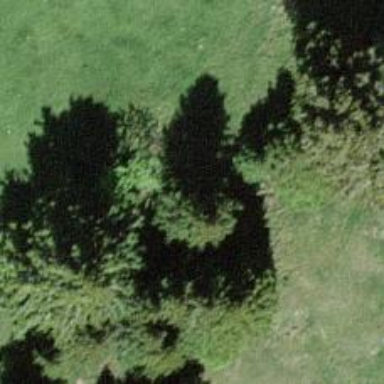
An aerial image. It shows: Needle-leaved tree in nature.